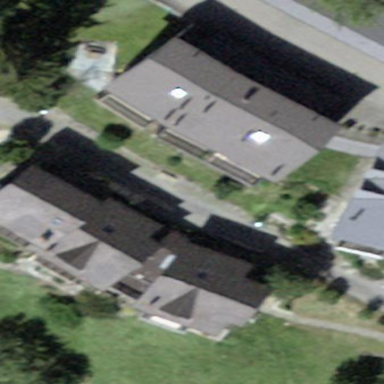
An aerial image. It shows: Simple and straightforward house.